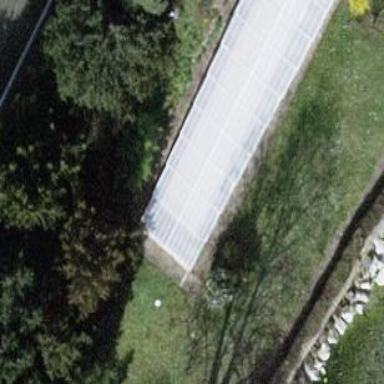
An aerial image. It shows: Greenhouse used for horticulture.